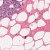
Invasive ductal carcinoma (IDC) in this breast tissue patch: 0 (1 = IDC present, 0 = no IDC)